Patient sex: M
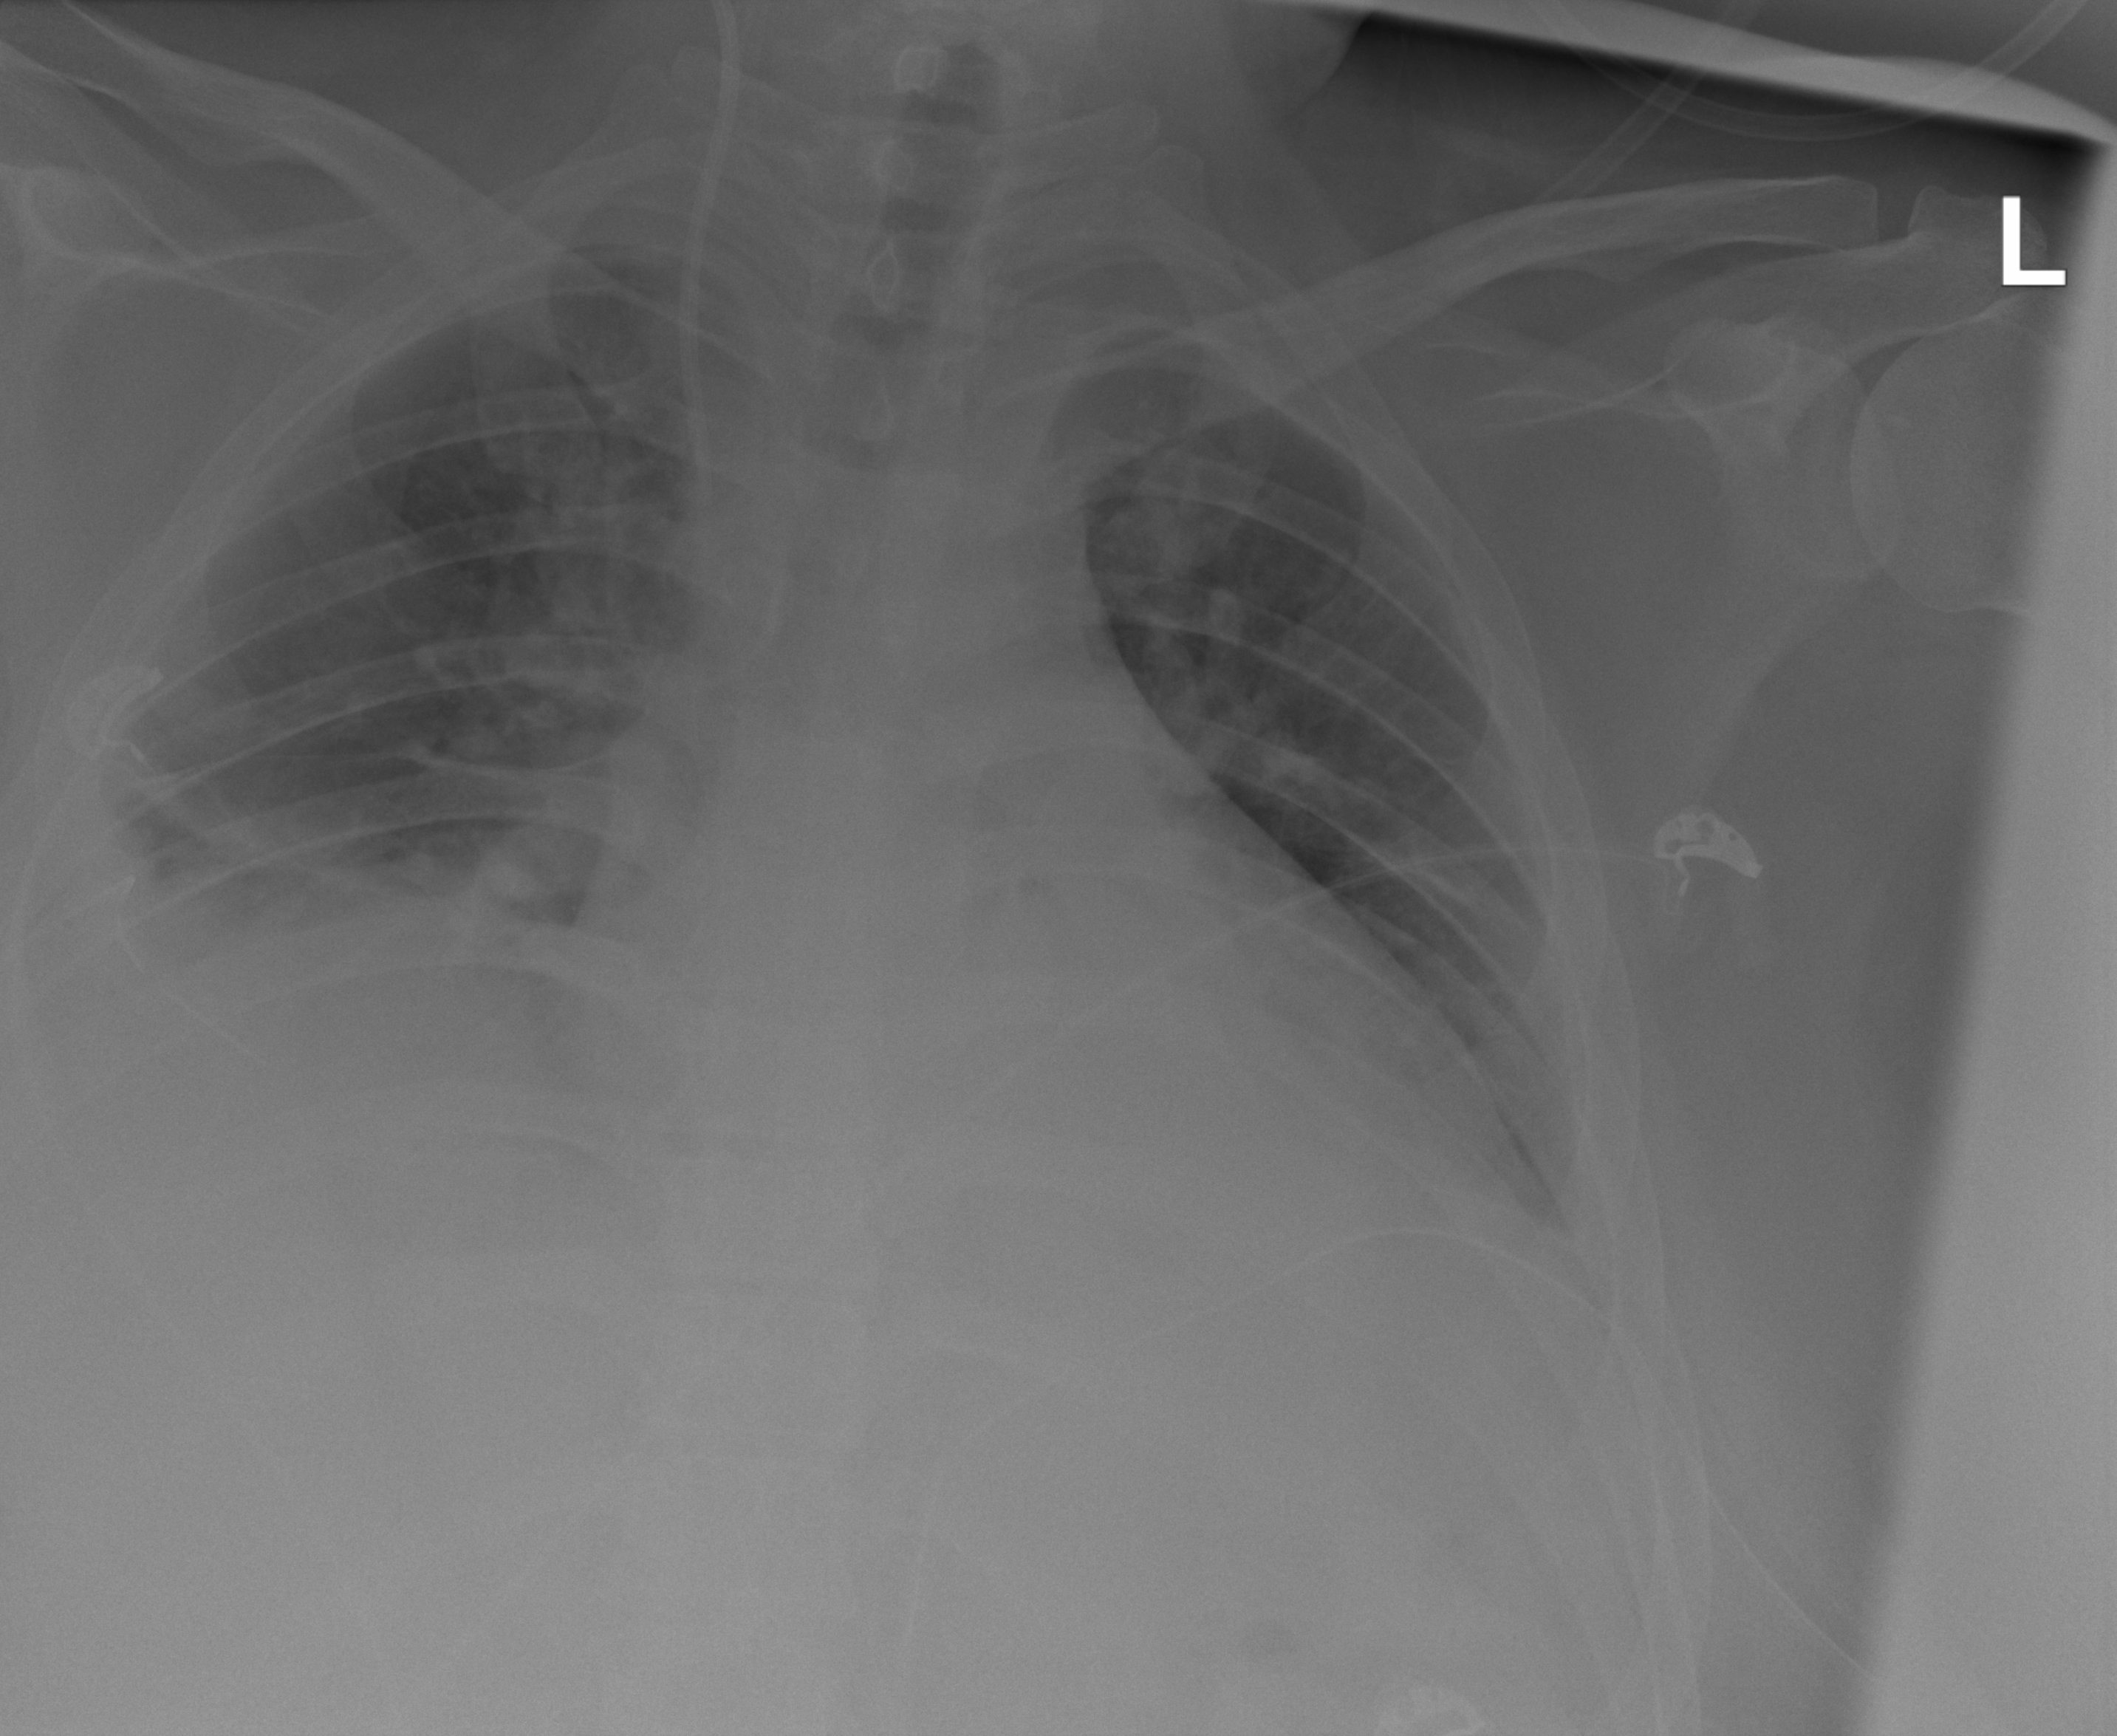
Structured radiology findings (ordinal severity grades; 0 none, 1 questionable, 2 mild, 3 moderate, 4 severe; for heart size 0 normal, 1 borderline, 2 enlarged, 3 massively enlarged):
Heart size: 2
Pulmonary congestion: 2
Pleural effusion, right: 3
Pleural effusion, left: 2
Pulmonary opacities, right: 2
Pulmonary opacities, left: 0
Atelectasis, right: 3
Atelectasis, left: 2